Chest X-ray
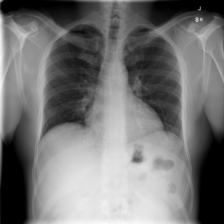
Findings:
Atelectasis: negative
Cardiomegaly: negative
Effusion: negative
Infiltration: negative
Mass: negative
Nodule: negative
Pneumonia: negative
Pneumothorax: negative
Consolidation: negative
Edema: negative
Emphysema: negative
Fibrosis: negative
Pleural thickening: negative
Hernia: negative